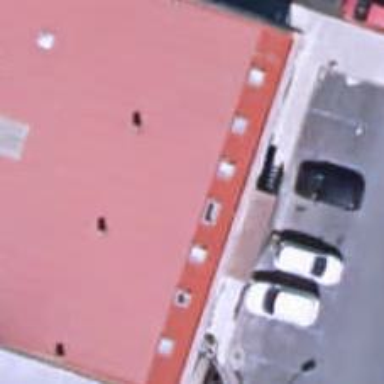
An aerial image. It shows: Restaurant.